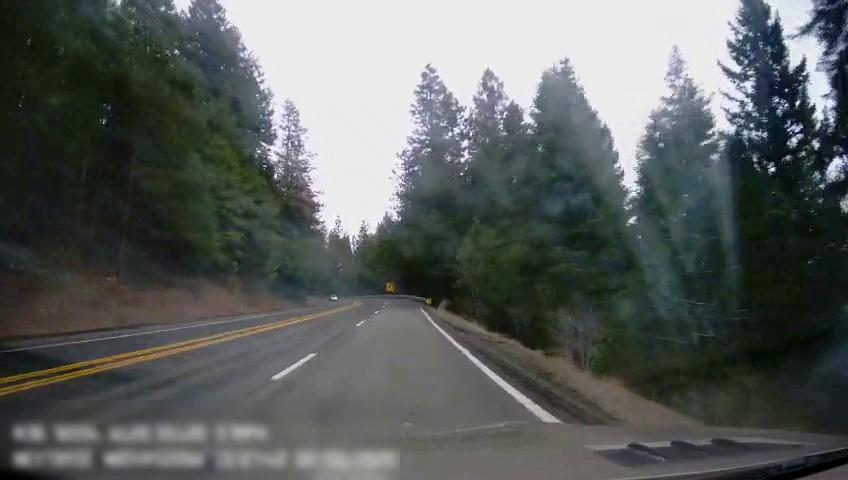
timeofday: Day
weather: Cloudy
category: Drivable Space
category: Lanes | Opposite Lane
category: Lanes | Opposite Lane
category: Lanes | Alternate Lane
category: Lanes | Current Lane
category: Lanes | Current Lane